Aerial crown-view tile of a tropical tree (Barro Colorado Island, Panama), acquired 20240716:
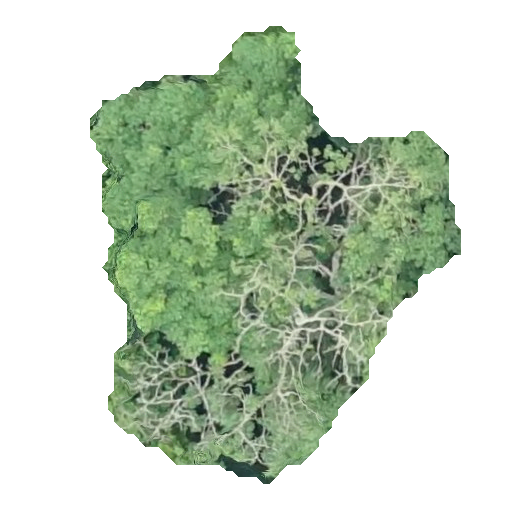
Species: Pseudobombax septenatum
GBIF accepted scientific name: Pseudobombax septenatum
Crown area: 168.603 m²